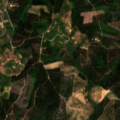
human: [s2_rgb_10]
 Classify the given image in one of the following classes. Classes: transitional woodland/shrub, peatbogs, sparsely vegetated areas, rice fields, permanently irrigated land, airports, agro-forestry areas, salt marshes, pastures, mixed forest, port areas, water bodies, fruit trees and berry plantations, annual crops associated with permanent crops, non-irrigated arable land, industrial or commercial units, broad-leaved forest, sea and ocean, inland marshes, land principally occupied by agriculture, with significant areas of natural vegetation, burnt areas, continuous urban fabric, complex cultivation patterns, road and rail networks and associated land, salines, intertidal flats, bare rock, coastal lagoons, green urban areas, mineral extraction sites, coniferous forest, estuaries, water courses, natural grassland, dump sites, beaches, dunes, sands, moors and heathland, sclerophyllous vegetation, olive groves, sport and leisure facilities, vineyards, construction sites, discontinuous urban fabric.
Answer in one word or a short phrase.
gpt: complex cultivation patterns, broad-leaved forest, mixed forest, transitional woodland/shrub